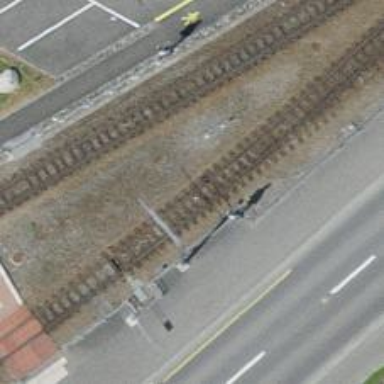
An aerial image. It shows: Narrow-gauge railway with electrified contact line.